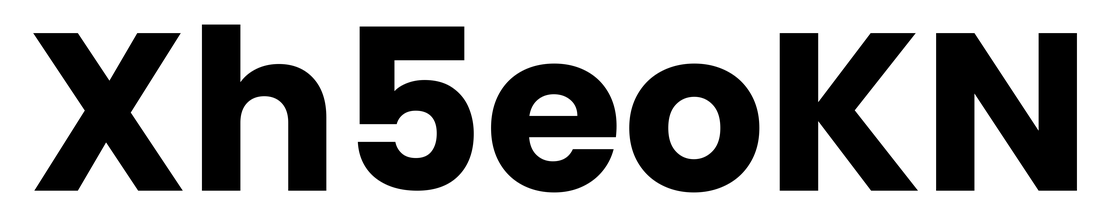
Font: Poppins-Bold